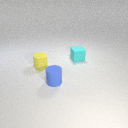
small blue rubber cylinder to the left of small cyan rubber cube